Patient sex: M
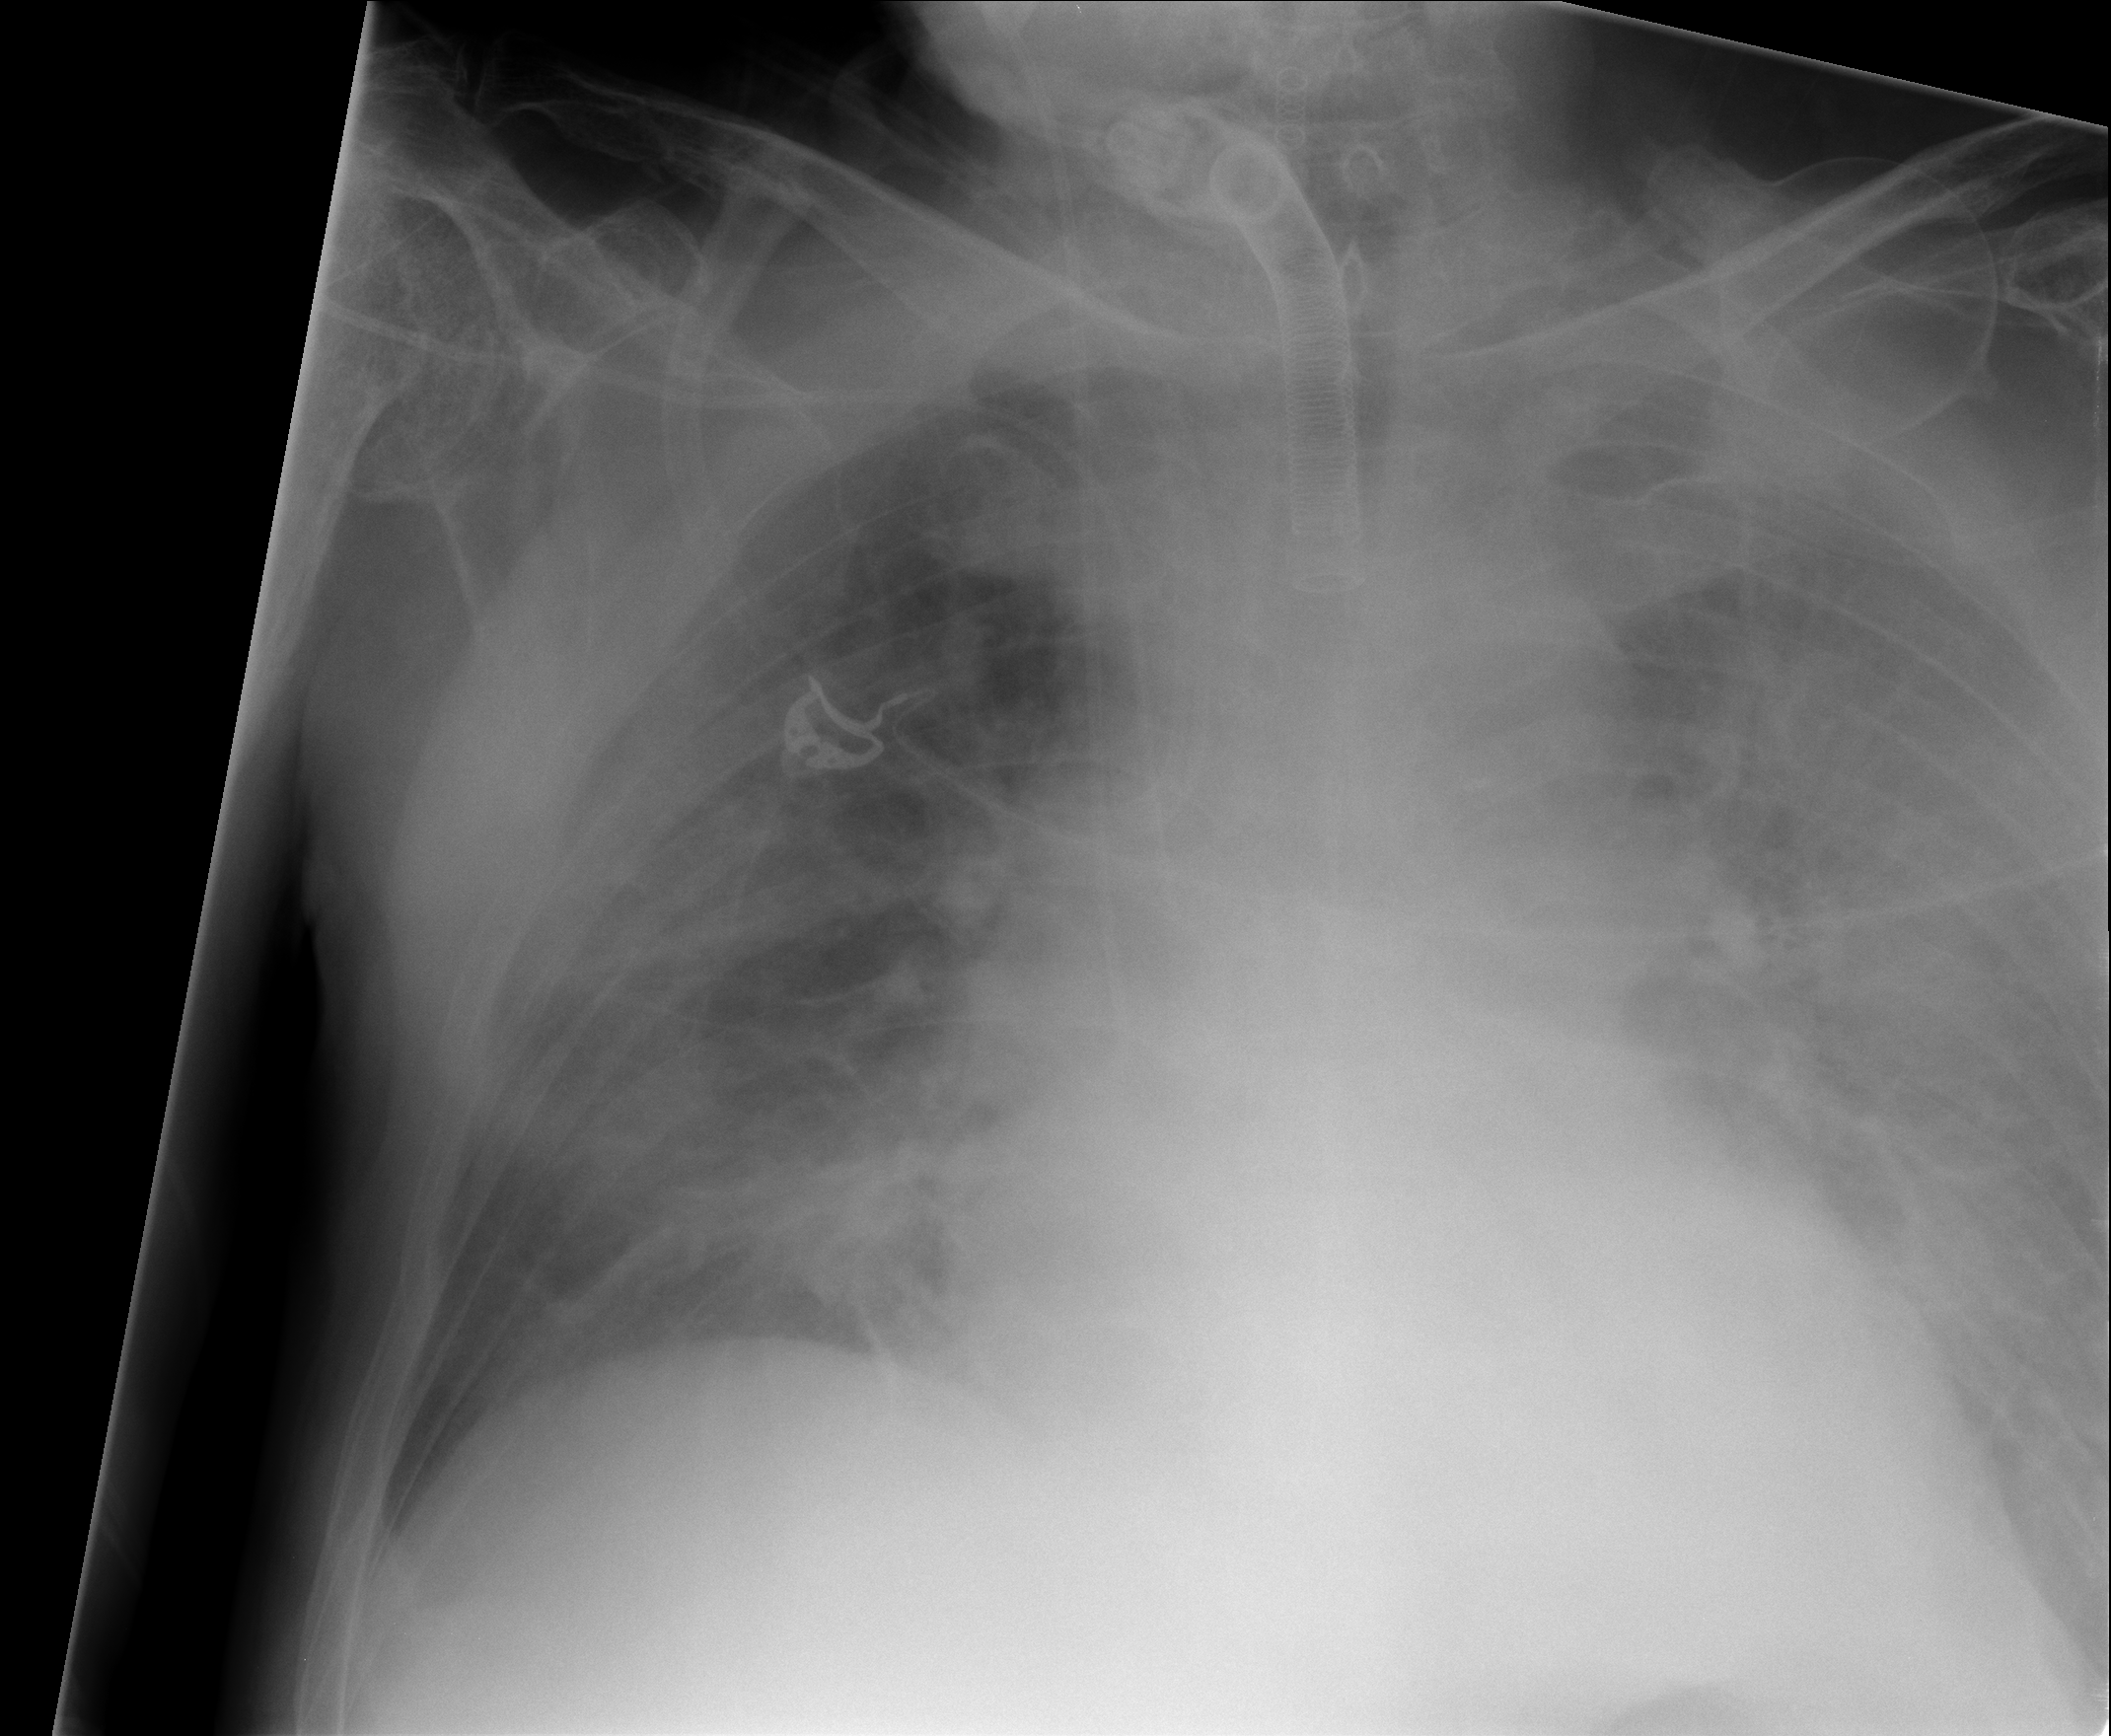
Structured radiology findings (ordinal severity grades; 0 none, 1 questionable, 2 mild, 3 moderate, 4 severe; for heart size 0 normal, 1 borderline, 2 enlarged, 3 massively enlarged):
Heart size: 2
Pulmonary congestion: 2
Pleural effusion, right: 2
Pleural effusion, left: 3
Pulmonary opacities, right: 2
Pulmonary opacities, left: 2
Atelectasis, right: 2
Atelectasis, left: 2